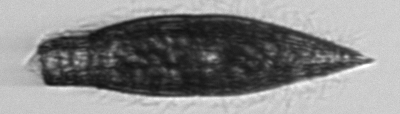
Label: Tiarina_fusus